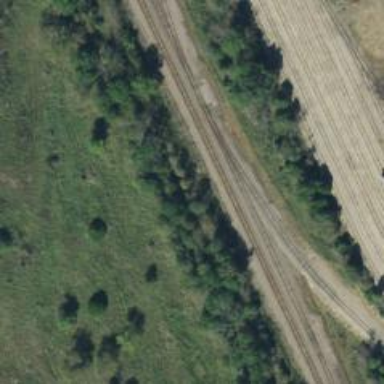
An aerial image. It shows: Railway spur service.